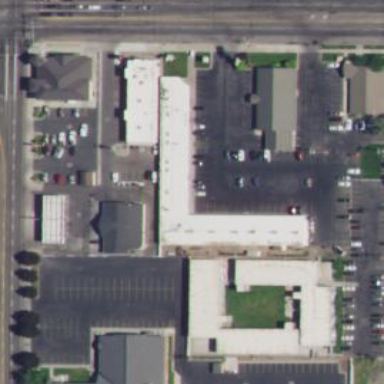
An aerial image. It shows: Retail building.